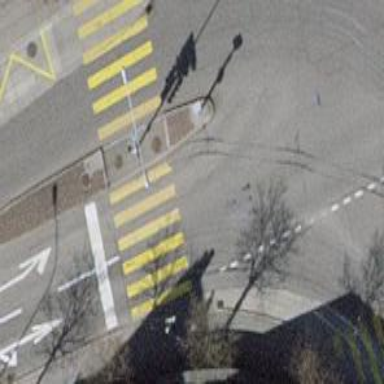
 there are traffic signals and zebra crossing."